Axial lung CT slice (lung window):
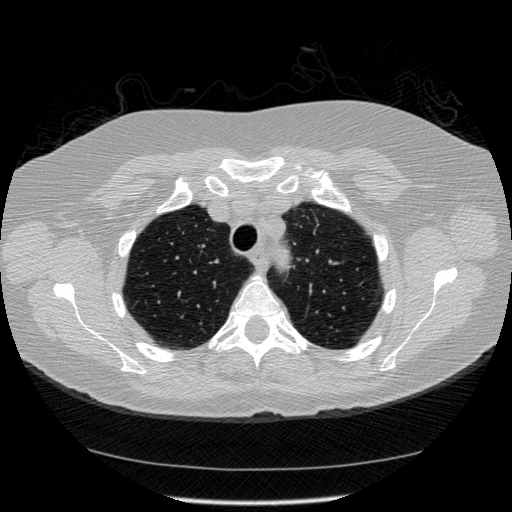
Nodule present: no